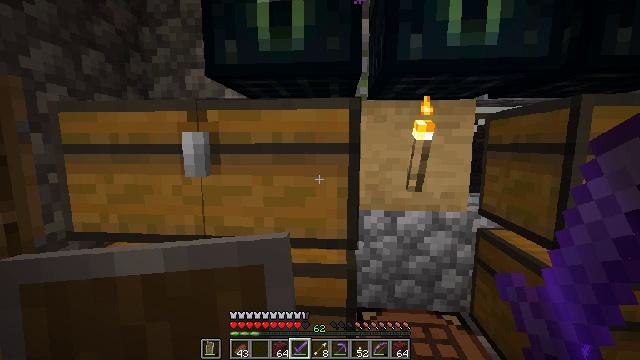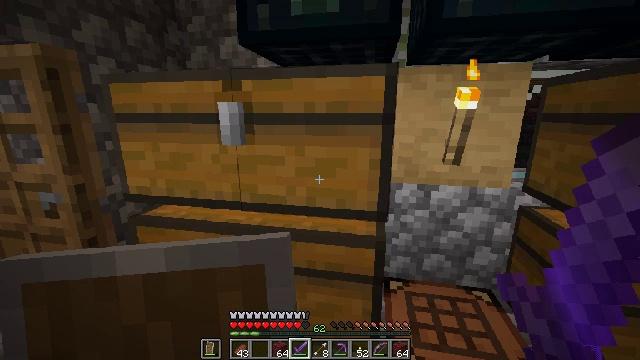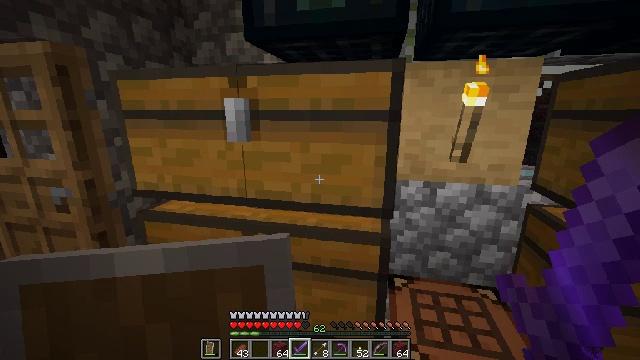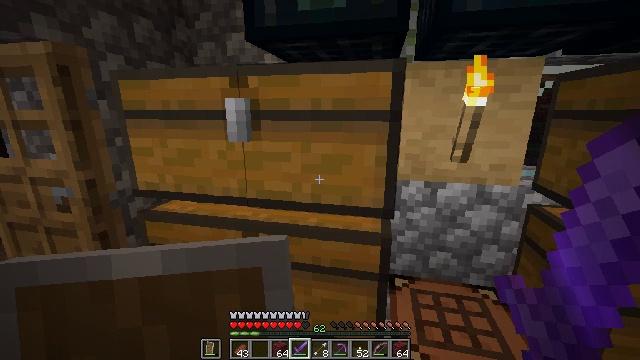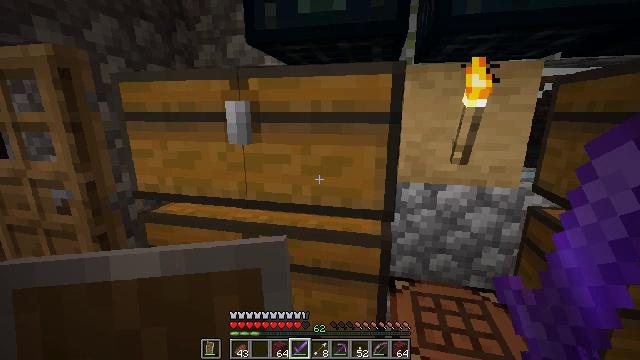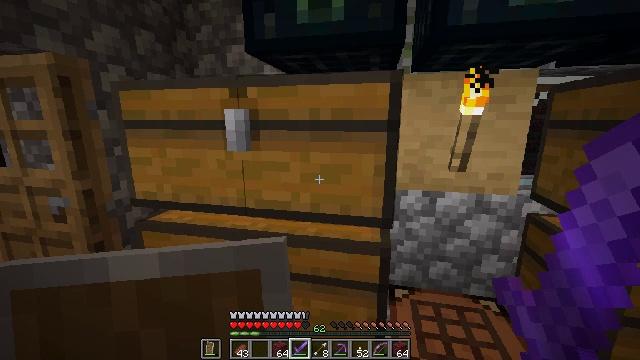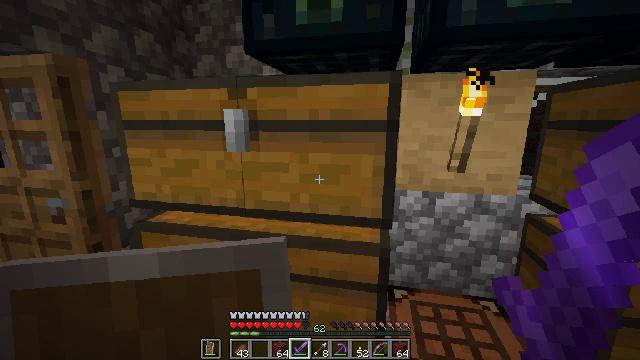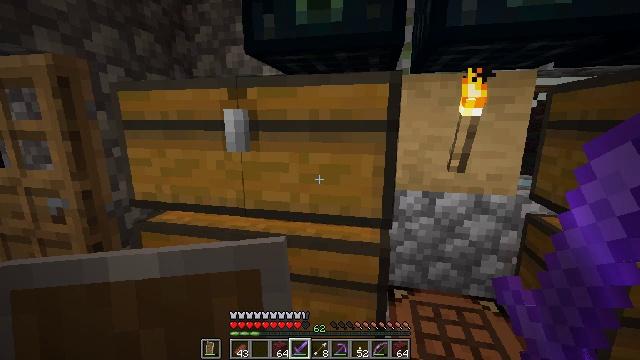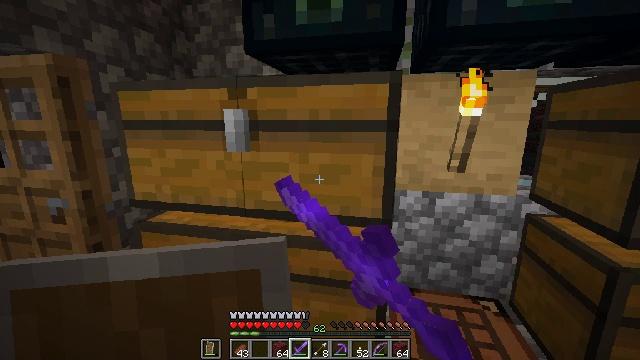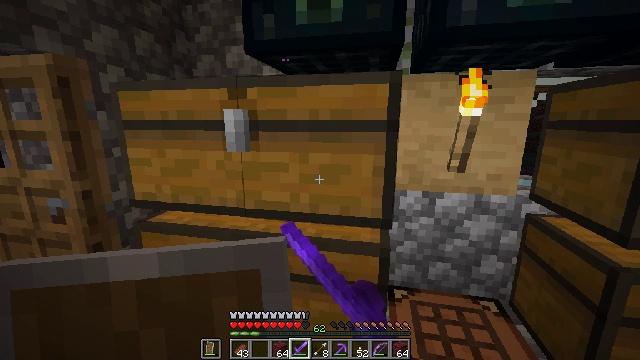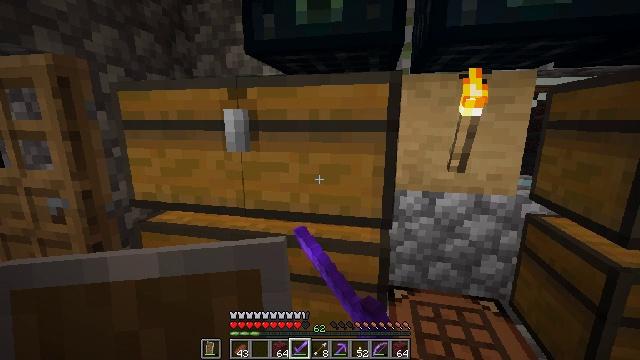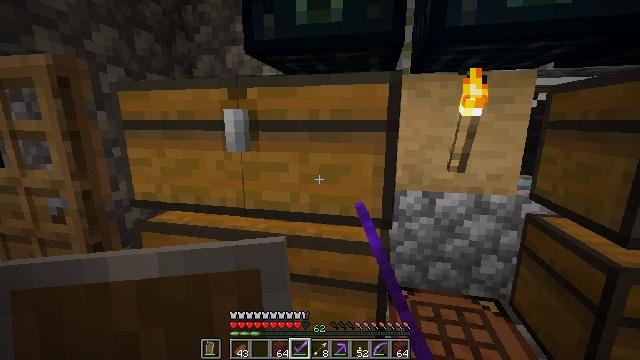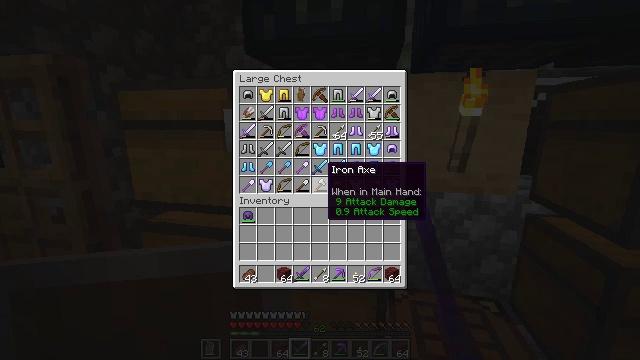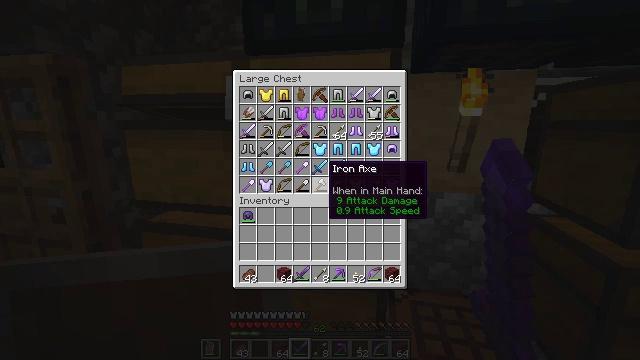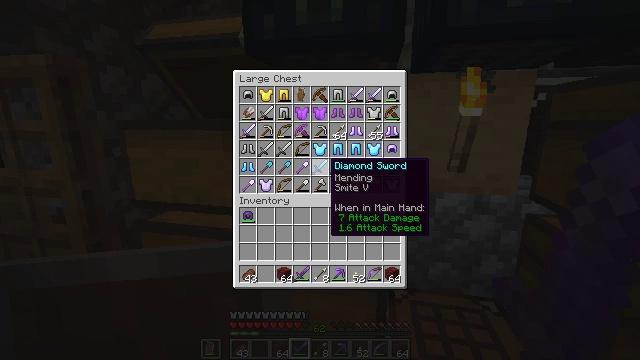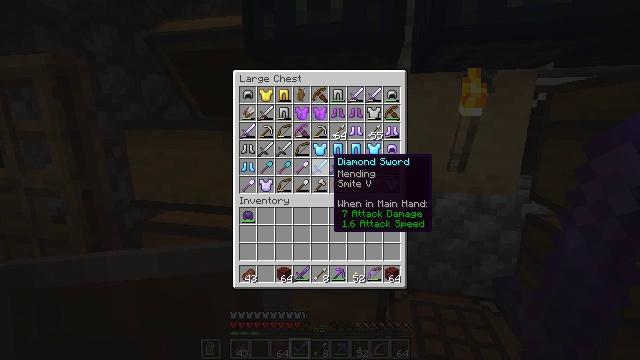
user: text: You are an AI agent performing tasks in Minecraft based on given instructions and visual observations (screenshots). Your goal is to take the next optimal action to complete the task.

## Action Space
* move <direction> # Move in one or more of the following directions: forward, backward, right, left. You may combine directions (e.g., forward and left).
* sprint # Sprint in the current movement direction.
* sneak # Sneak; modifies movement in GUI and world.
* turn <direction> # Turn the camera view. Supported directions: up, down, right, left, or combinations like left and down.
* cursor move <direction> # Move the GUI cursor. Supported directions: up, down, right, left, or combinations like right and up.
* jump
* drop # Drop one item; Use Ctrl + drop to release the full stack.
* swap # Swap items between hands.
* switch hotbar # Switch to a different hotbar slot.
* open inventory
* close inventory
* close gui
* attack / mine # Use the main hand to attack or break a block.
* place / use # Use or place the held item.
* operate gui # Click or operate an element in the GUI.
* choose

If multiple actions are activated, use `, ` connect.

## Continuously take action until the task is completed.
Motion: motion action
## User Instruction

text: Mine the ender chest.
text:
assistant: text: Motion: turn left and down
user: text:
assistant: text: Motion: turn left
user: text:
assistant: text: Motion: no_op
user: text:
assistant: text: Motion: no_op
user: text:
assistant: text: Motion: turn up
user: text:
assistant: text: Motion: no_op
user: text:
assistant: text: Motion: use / place
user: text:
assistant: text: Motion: use / place
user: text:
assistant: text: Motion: no_op
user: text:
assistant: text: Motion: no_op
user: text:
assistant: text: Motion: no_op
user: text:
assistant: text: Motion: no_op
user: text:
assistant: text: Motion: no_op
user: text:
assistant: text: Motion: no_op
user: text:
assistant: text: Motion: no_op
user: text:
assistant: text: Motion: no_op
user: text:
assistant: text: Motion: no_op
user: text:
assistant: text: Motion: no_op
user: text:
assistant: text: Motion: no_op
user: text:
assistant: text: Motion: no_op
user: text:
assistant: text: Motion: no_op
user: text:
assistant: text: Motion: no_op
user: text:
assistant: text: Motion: turn right and down
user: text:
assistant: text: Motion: no_op
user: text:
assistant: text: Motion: no_op
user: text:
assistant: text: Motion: no_op
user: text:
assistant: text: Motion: open inventory
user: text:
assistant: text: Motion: turn down, open inventory
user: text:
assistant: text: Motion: turn down, open inventory
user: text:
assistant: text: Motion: turn down